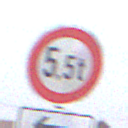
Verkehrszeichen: TatsaechlicheMasse
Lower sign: RichtungsangabeDurchPfeile2
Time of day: Midday
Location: Outdoor (Suburban)
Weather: Overcast
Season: NotSpecified
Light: Natural